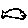
Label: fish